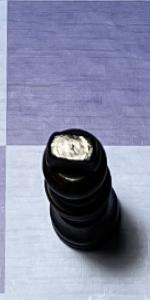
Label: King_Black